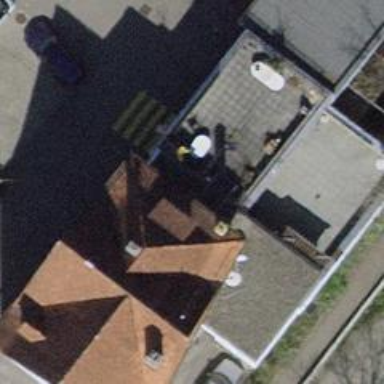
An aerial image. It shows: Building with tiled roof.